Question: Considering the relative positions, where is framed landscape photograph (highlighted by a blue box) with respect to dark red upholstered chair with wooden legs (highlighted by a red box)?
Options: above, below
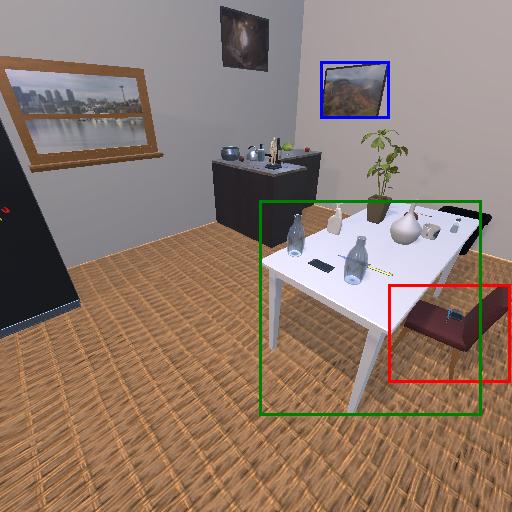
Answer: above